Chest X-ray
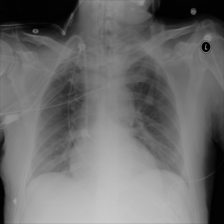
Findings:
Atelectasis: negative
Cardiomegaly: negative
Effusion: negative
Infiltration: negative
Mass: negative
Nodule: negative
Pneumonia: negative
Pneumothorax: negative
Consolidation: negative
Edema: negative
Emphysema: negative
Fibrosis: negative
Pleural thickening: negative
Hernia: negative